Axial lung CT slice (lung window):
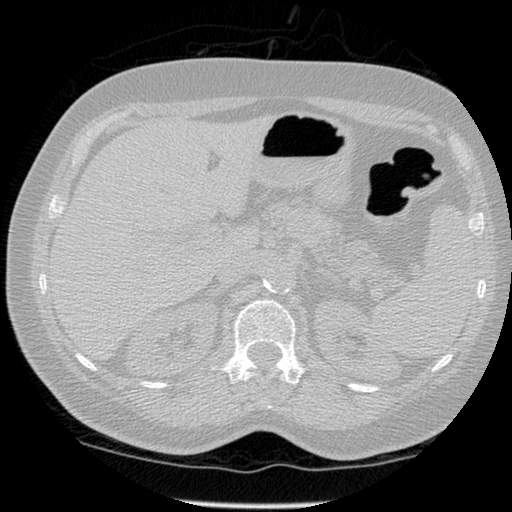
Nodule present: no